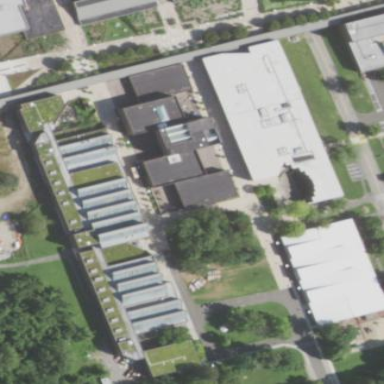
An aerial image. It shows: Part of building.